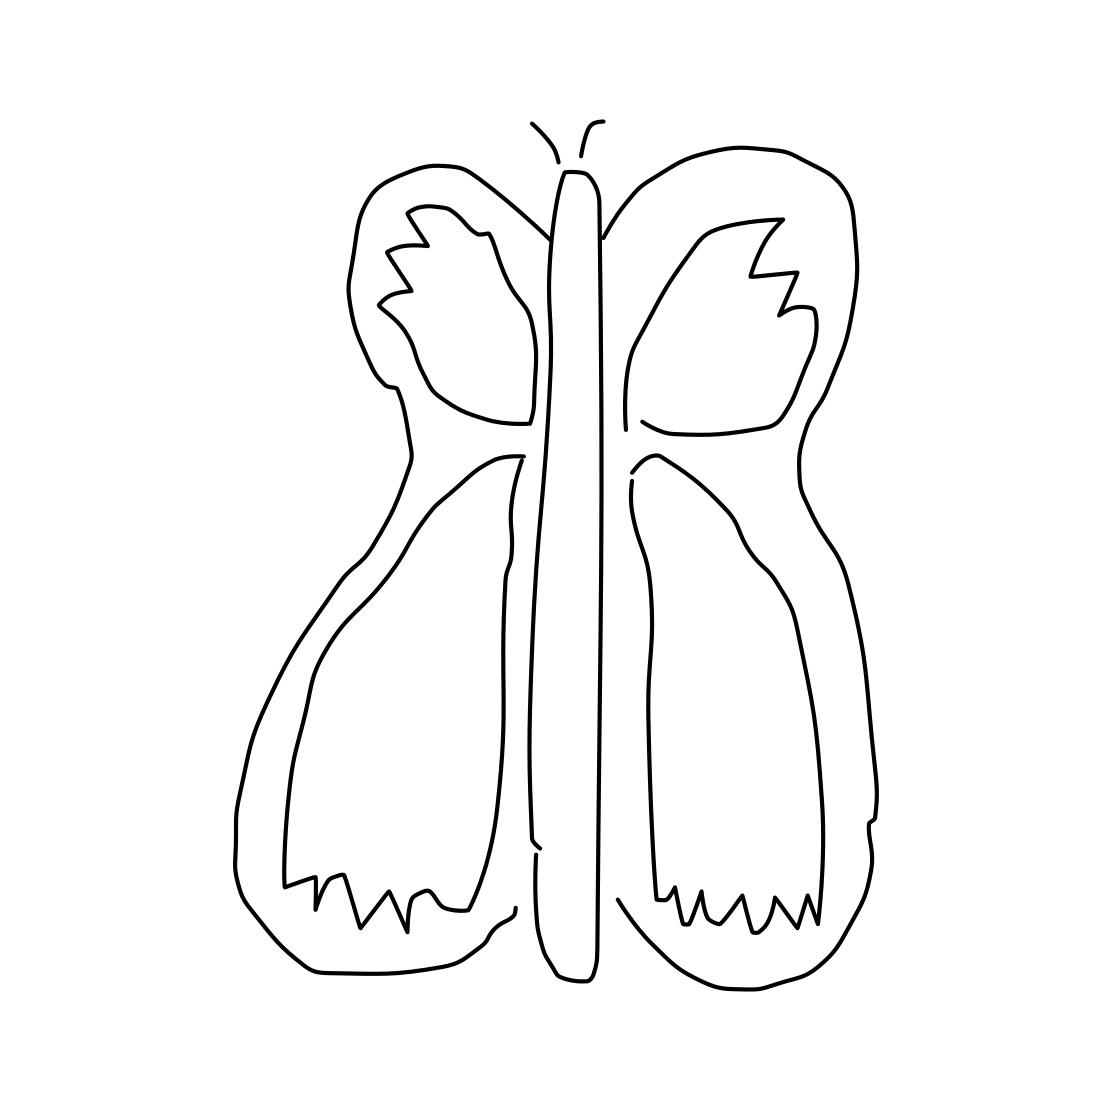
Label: butterfly